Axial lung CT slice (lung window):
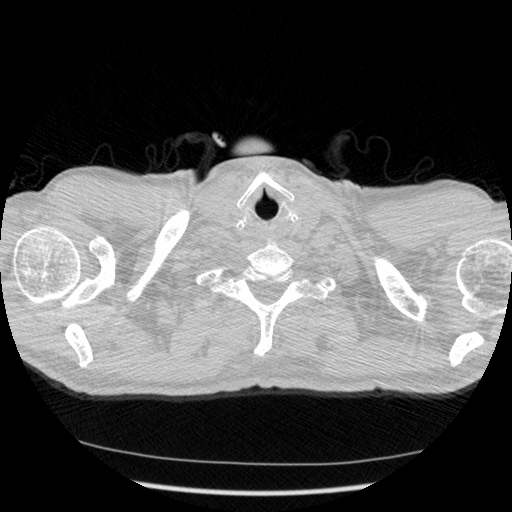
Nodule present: no